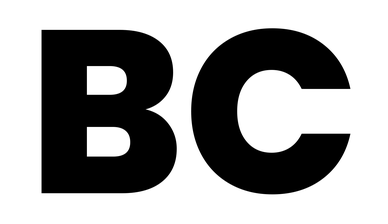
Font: Poppins-ExtraBold